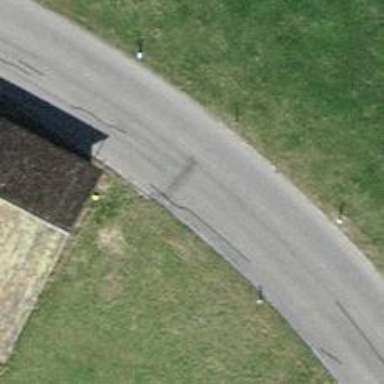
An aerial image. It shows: Tertiary road with asphalt surface.